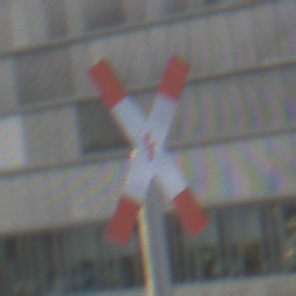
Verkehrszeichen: Andreaskreuz
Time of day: SunriseSunset
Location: Outdoor (Urban)
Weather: PartlyCloudy
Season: NotSpecified
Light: Natural